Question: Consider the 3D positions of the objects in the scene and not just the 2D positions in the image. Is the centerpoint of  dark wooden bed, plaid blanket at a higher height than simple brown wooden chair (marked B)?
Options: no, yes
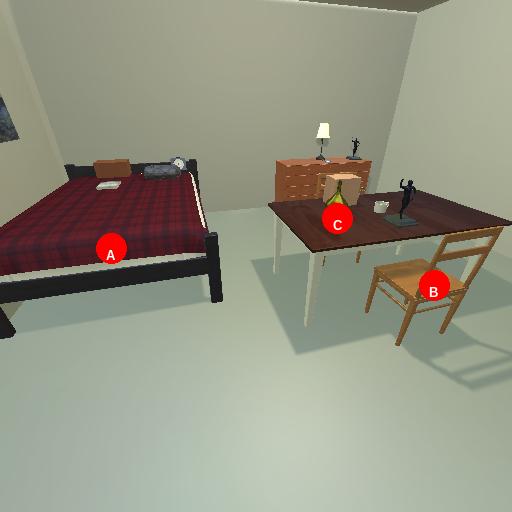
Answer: no